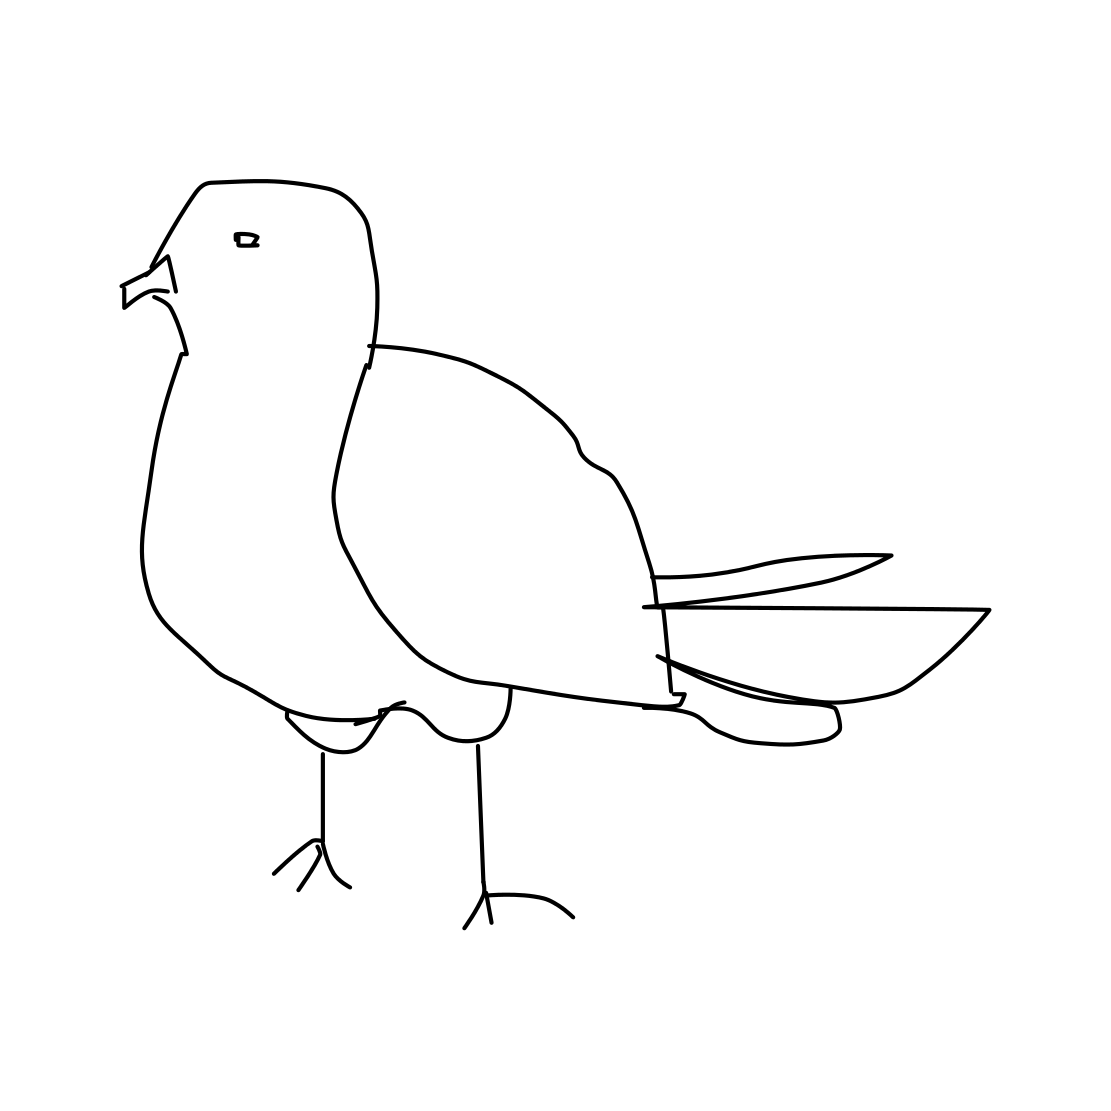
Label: standing bird